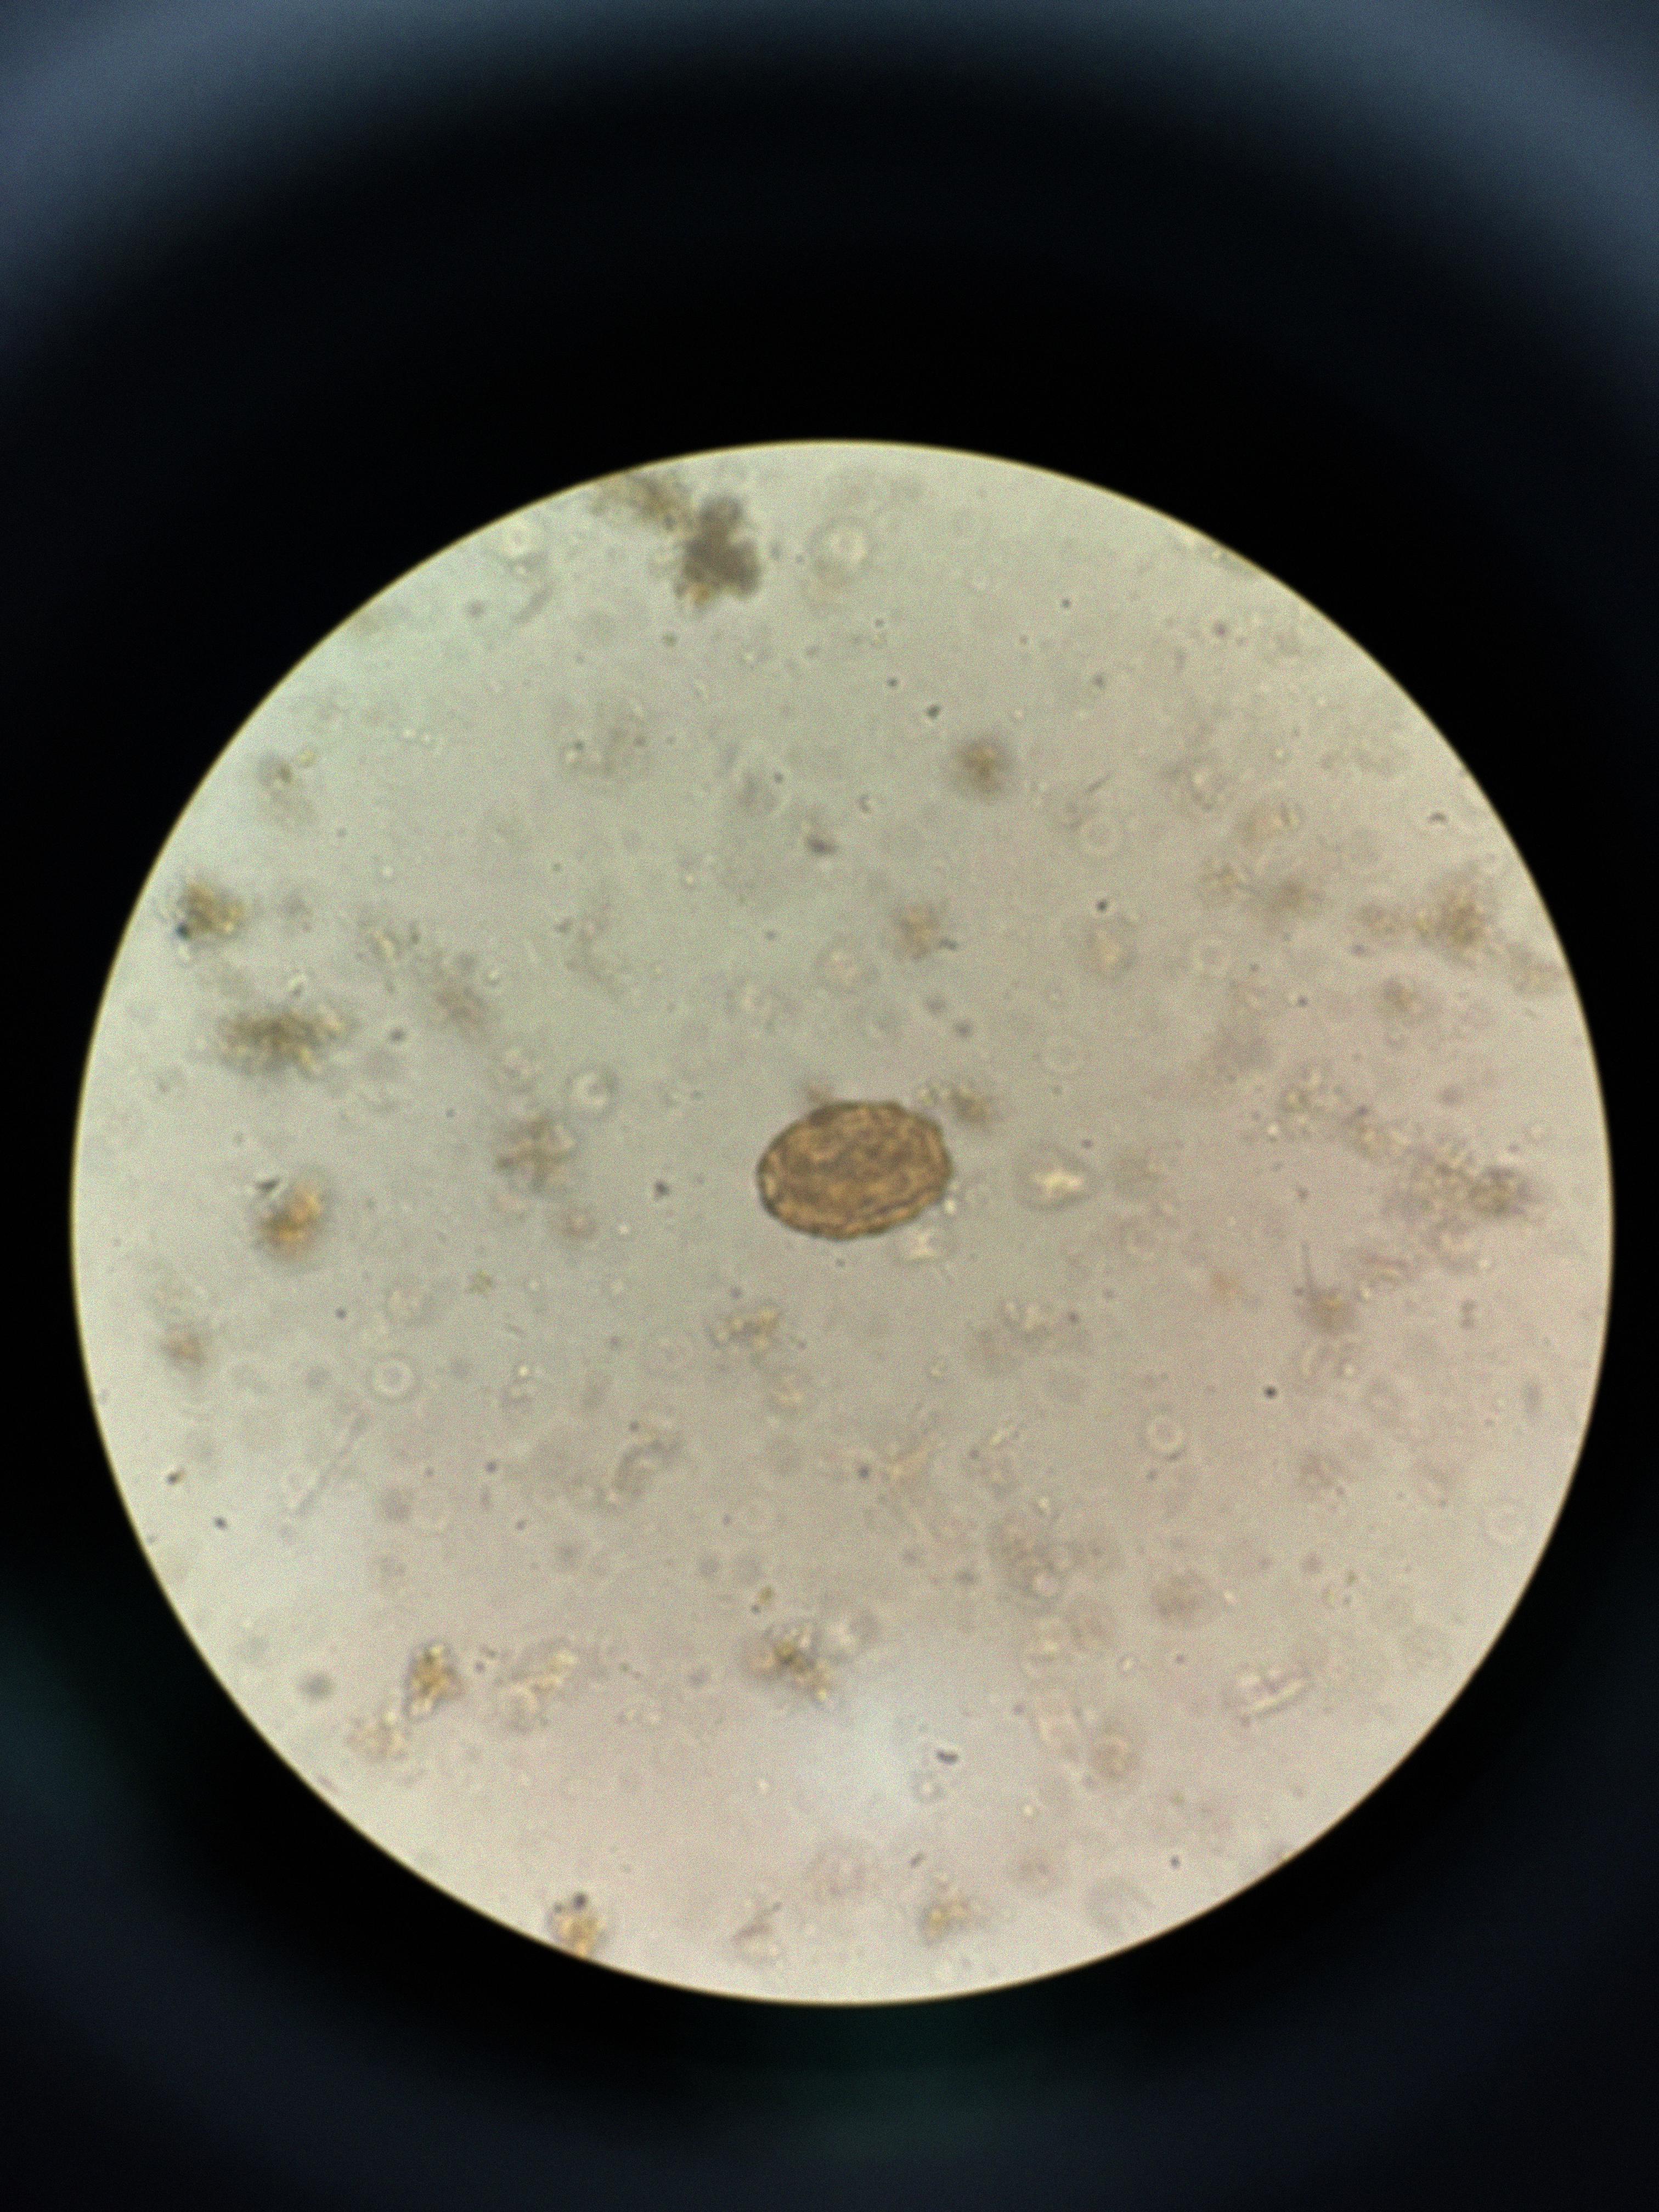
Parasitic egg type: Ascaris lumbricoides